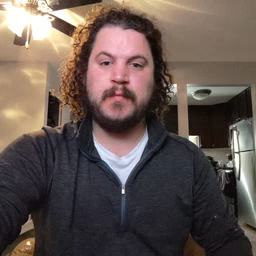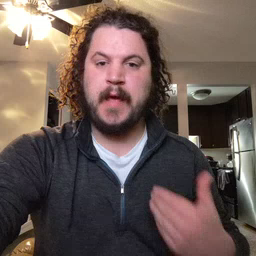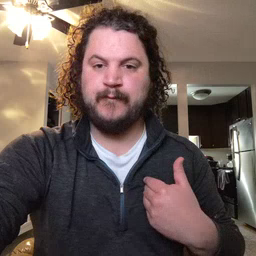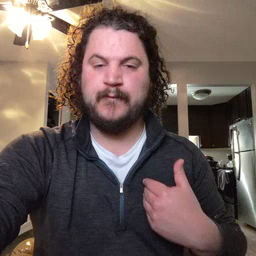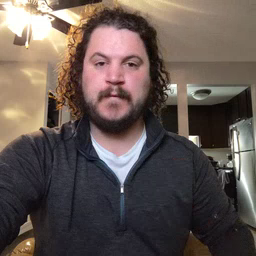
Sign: have